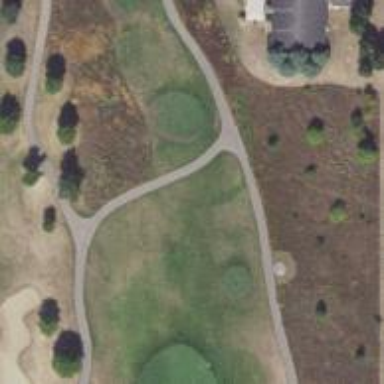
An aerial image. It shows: Golf cartpath that is also road path.